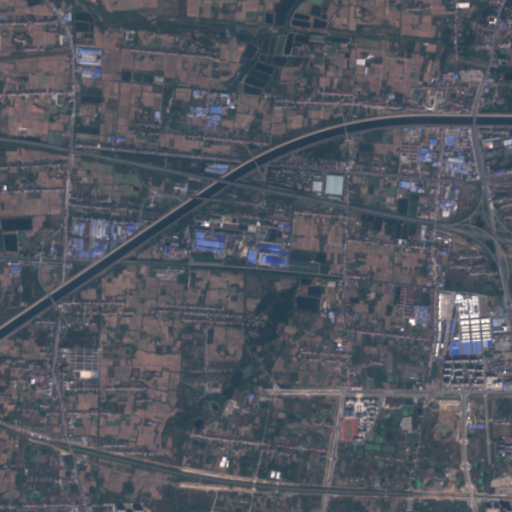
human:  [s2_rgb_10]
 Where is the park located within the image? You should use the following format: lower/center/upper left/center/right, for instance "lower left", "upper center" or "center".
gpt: The park is located in the lower right of the image.
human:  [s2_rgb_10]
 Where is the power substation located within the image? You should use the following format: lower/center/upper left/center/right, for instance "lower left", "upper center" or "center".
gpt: The power substation is located in the lower right of the image.
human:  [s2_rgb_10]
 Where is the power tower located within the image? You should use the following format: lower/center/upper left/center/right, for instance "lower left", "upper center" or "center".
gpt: There is no power tower in the image.